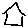
Label: house